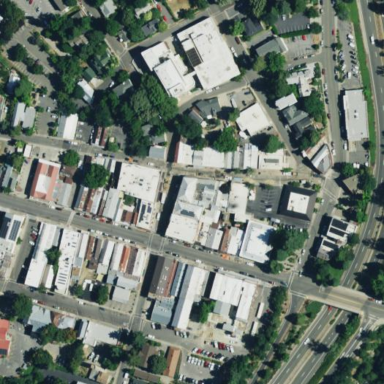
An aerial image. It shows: Commercial area designated as historic district.